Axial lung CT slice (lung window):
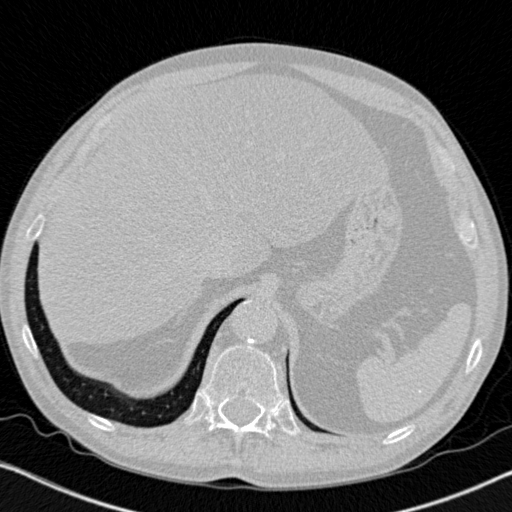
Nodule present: no